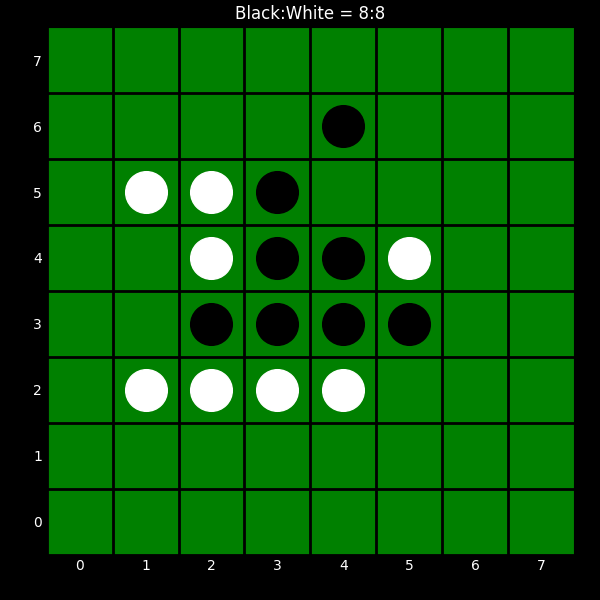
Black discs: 8
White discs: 8